Interaction volume radius: 5 \u00c5
Interaction volume height: 20 \u00c5
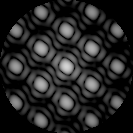
Disorder parameter: 0.006219